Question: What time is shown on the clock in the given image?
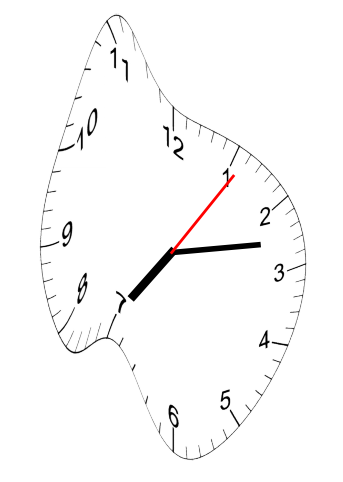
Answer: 07:13:06